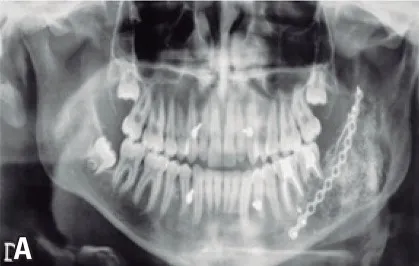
(A) Panoramic radiography. Recipient site can be observed with satisfactory adaptation of rhBMP-2 associated with Bio-Oss.
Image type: radiology (x_ray)